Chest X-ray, AP view. Patient: 20 years old, sex M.
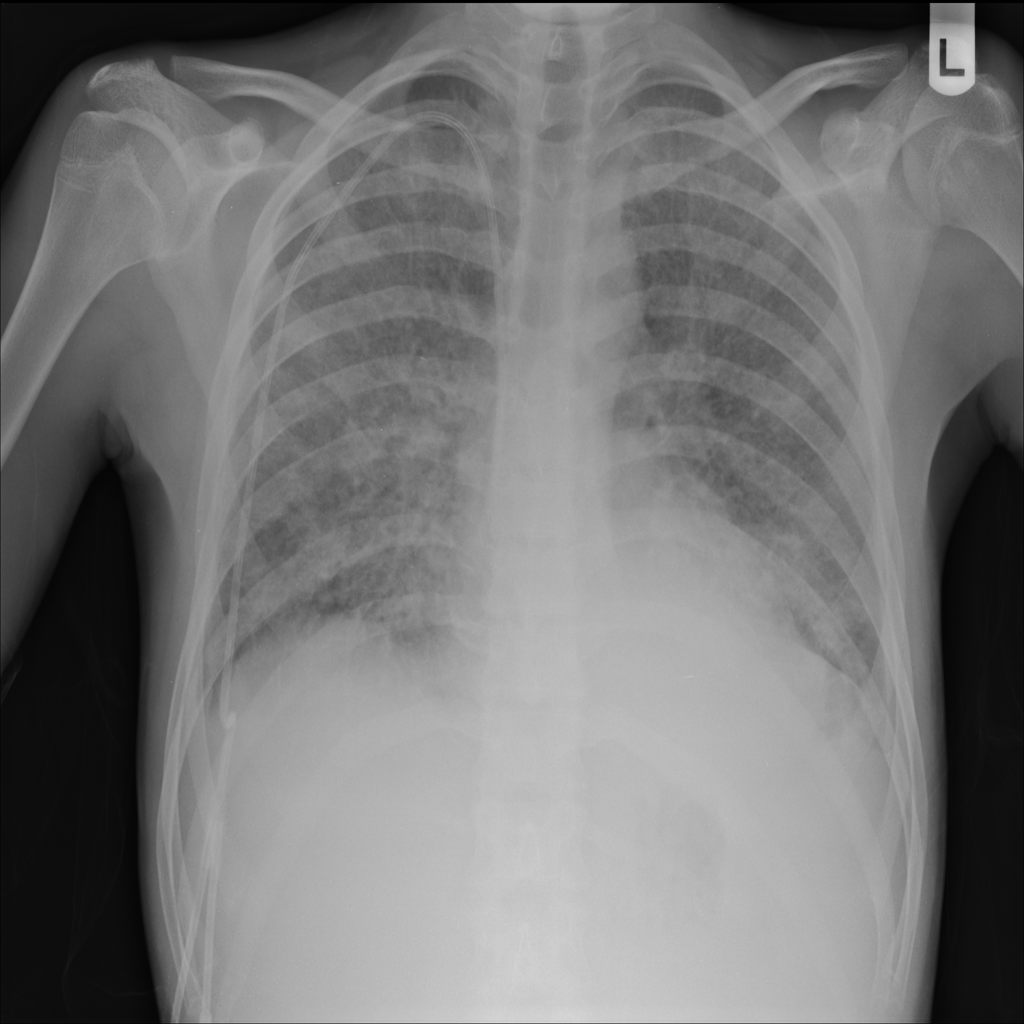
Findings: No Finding